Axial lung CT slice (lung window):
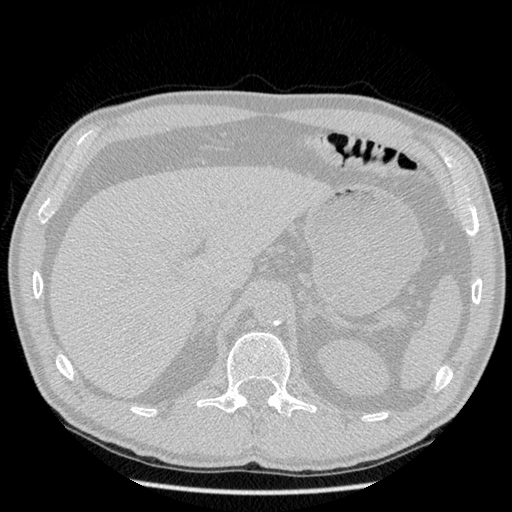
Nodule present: no